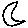
Label: moon